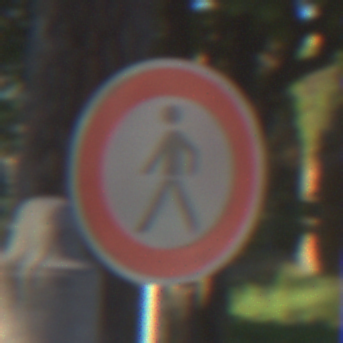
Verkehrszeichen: VerbotFussgaenger
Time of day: MorningAfternoon
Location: Outdoor (Suburban)
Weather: Clear
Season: NotSpecified
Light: Natural